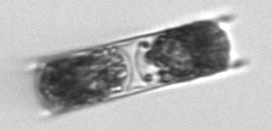
Label: Hemiaulus